Here is a 2-D grayscale rendering of raw bearing vibration samples (signal-to-image). Based on the visible evidence, which condition applies: normal, inner_race, outer_race, ball?
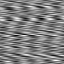
Answer: ball